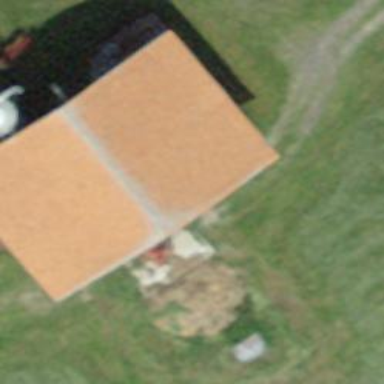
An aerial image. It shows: Rural barn.